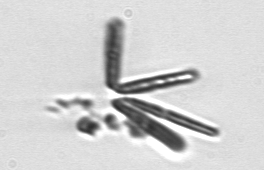
Label: Thalassionema